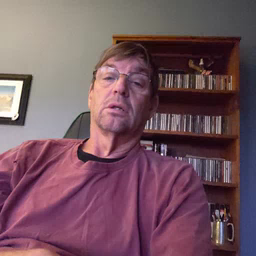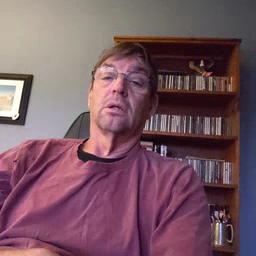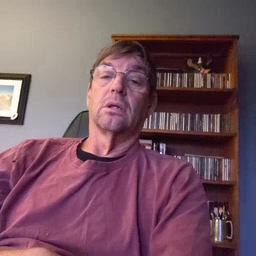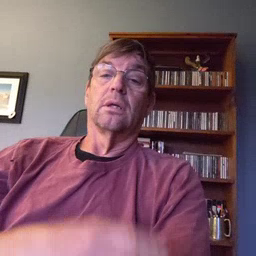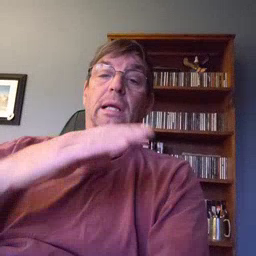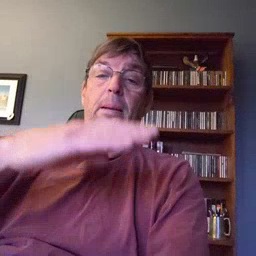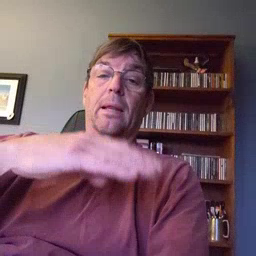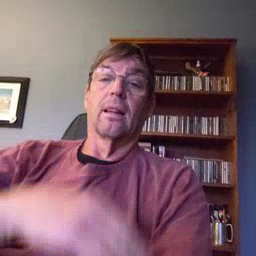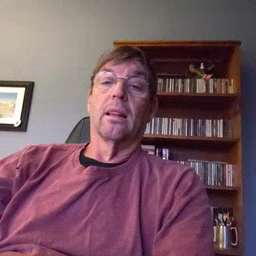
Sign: table